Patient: sex M, age 76
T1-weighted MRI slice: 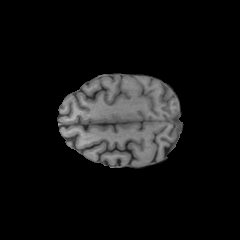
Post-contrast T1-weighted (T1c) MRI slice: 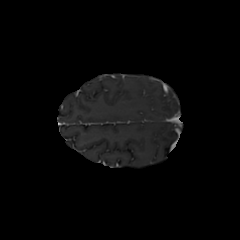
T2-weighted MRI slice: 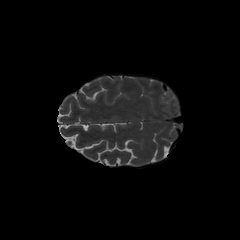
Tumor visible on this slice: yes
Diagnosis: Glioblastoma, IDH-wildtype
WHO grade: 4